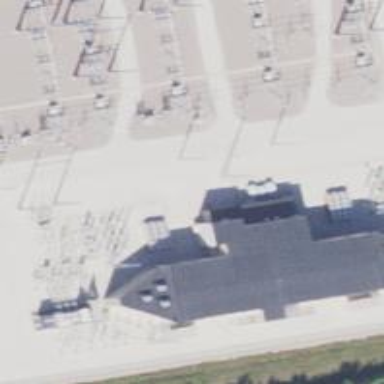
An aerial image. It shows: Substation with power equipment.